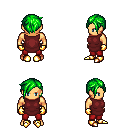
a pixel art fantasy rpg character, male body template, human, tanned skin, maroon tunic, red pants, green pixie cut hairstyle, gold gloves, gold boots, four views (front, back, left, right), 2x2 character sprite sheet, small pixel art, hard edges, no anti-aliasing